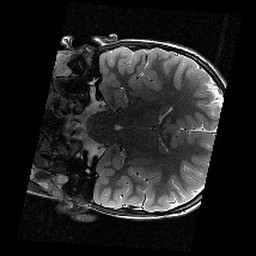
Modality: T2w
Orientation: coronal
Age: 9
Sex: male
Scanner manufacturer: siemens
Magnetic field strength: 3 T
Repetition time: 9.23 s
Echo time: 0.067 s